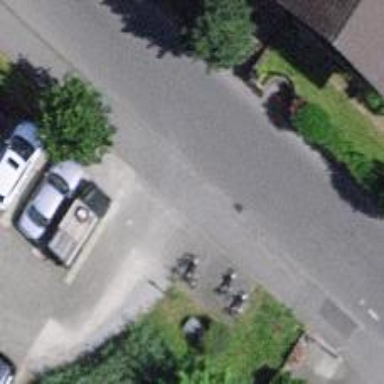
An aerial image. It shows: Bicycle rental service.